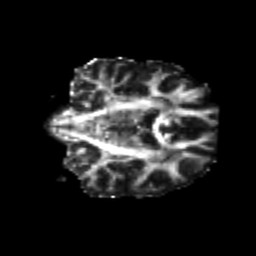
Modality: FA
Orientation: coronal
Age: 21
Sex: female
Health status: healthy
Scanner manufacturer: philips
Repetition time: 7.388 s
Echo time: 0.08599 s